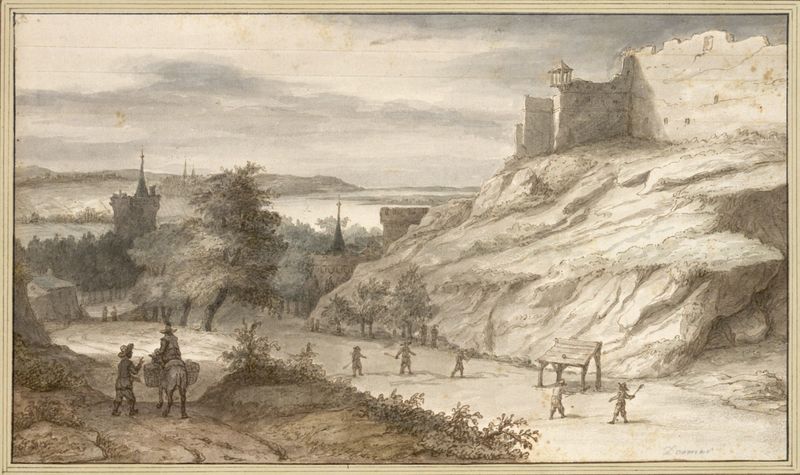
Titel: Blick auf Saumur von Süden
Künstler: Lambert Doomer
Standort: Wien
Institution: Albertina, Wien
Schlagwörter: baum, berg, felsen, gemälde, himmel, mann, wasser, wolken, aquarell, bäume, fluss, landschaft, menschen, see, stadt, grau, hut, männer, reden, skizze, straße, zeichnung, gebäude, haus, schnee, weg, ball, spitze, signatur, ferne, hügel, natur, weite, büsche, kirche, sträucher, arbeit, esel, kinder, pferd, reiter, turm, ort, körbe, fels, dorf, mauer, hof, winter, sepia, krieg, unterstand, spielen, draussen, korb, zinnen, tusche, ruine, burg, türme, stich, entwurf, maultier, golf, zelt, lasten, stick, steinbruch, hockey, sraße, reiter pferd, colf